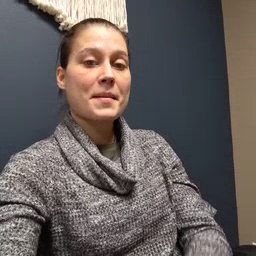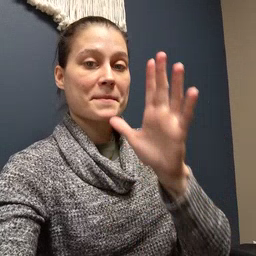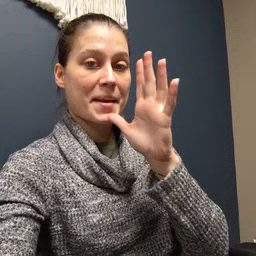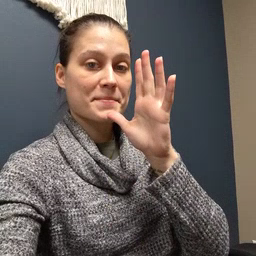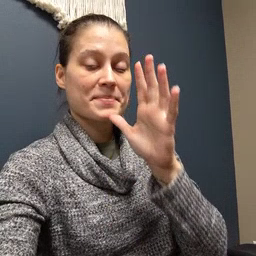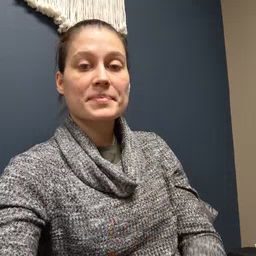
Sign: mom